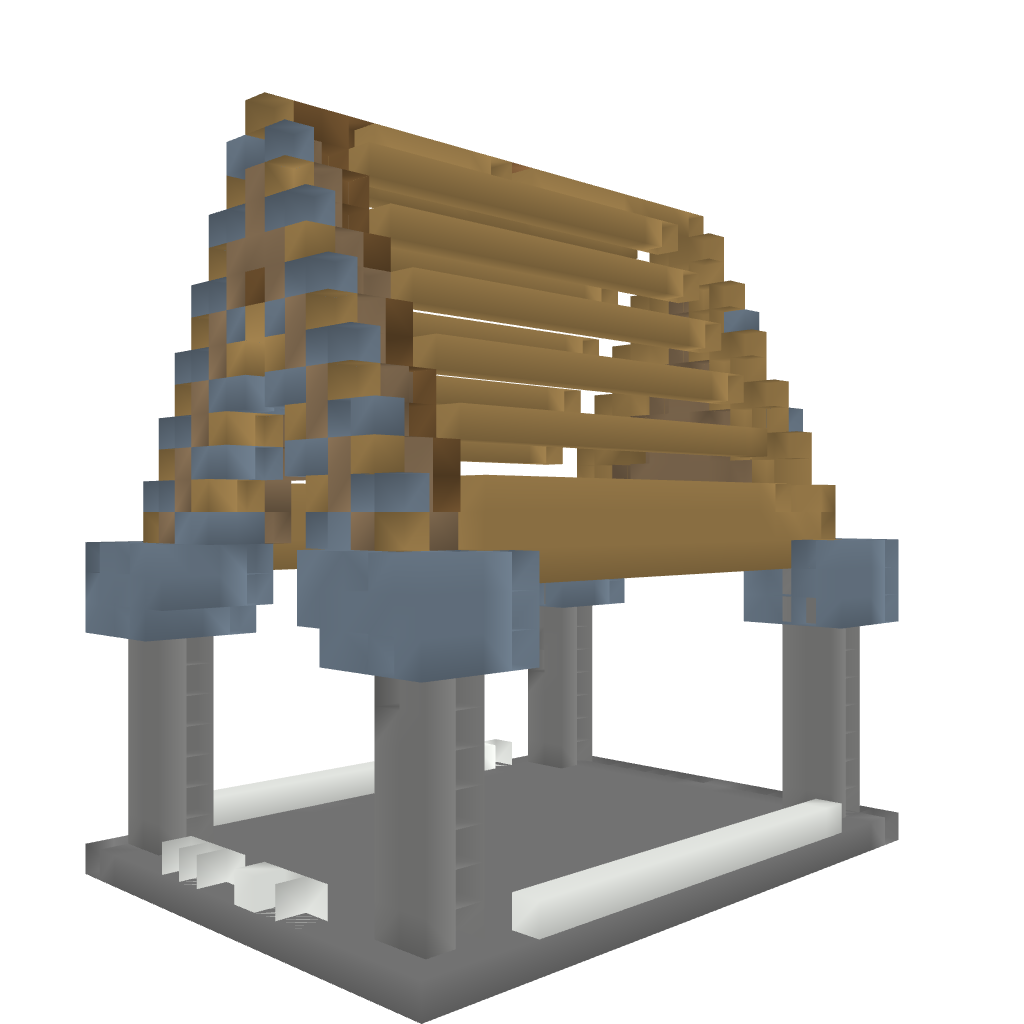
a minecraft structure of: Basic Nordic Cover